Field crop: tomato
Growth stage: 1
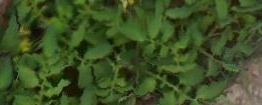
Species: tomato